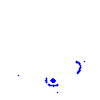
Particle: kaon